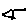
Label: bird